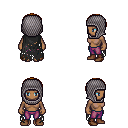
a pixel art fantasy rpg character, female body template, human, dark skin, black tattered cape, magenta pants, blonde plain hairstyle, chain hood, brown shoes, four views (front, back, left, right), 2x2 character sprite sheet, small pixel art, hard edges, no anti-aliasing